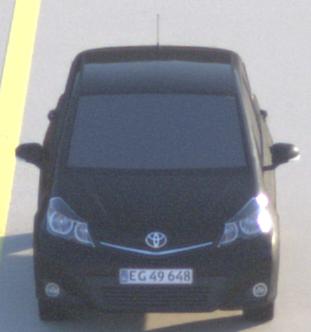
Make: Toyota
Model: Yaris 1.0
Detailed model: Yaris (XP9)
Model produced from: 2009/01
Model produced until: 2010/10
Doors: 3
Color: black
Road condition: dry road
Daytime: sunrise or sunset
Contrast: high contrast